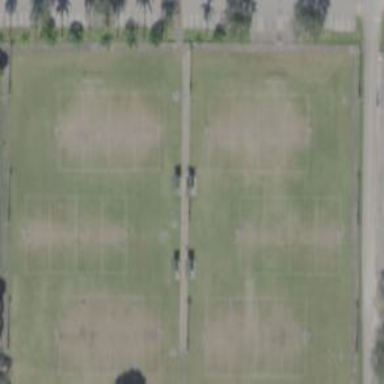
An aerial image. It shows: Soccer pitch designated for leisure and sports activities.